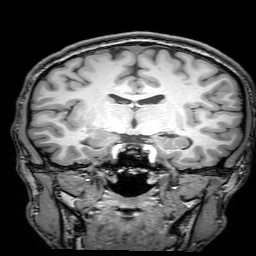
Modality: T1w
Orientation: sagittal